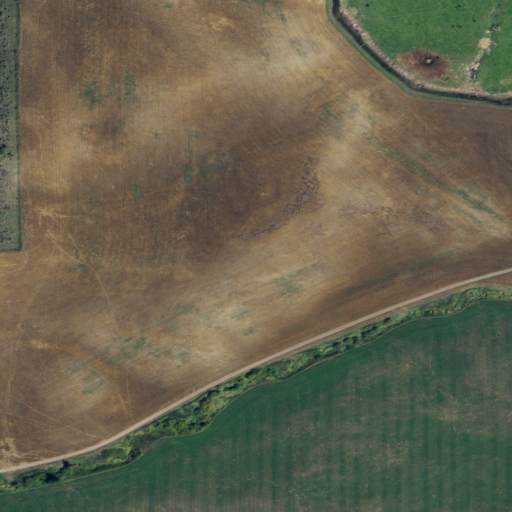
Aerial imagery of valley in Idaho named Weber Canyon containing cultivated crops, grassland, shrub, and deciduous forest